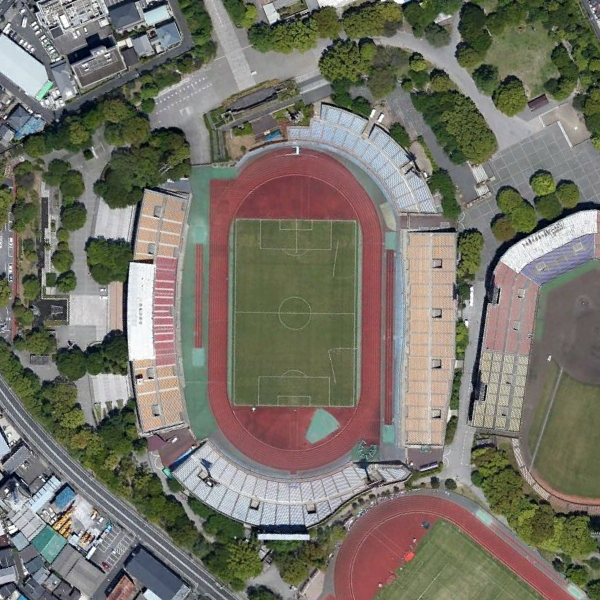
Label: Stadium